Question: Imagine that I have the following matrix where every column corresponds to one bar.
'''
1 1 3
1 3 1
1 2 2
'''
I would like to make a stack bar plot where each number would determine a unit block of a different color.
For example if 1=red 2=blue and 3=green I would like to get the following result:

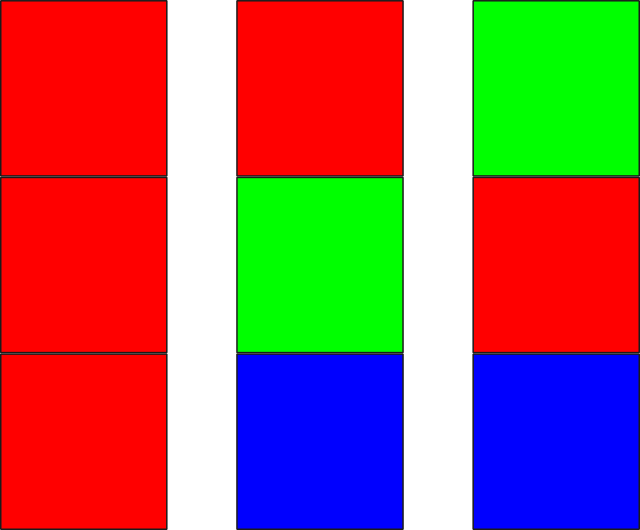
Answer: '''
library(ggplot2)
library(reshape2)
chartset <- matrix(c(1,1,1,1,3,2,3,1,2), nrow = 3)
chartsetmelted <- data.frame(melt(chartset))
ggplot(chartsetmelted) + geom_tile(aes(x = Var2, y = Var1, fill = factor(value)), width = 0.8)
'''
You can look at 'scale_fill_manual' to specifically assign colors to values.